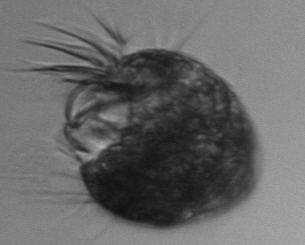
Label: Strombidium_capitatum